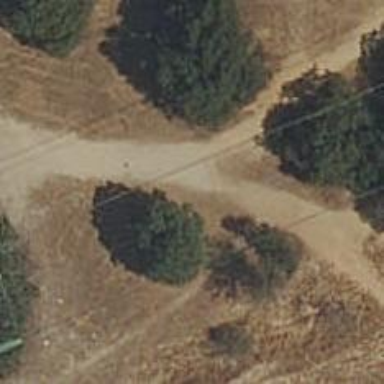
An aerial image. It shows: Dirt path.